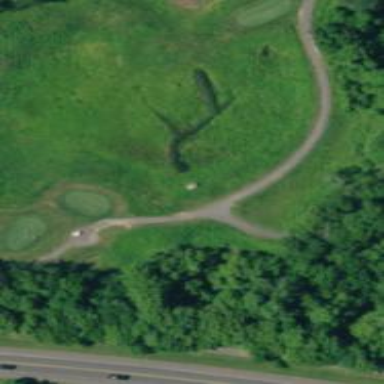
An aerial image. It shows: Path for golf carts.